Aerial crown-view tile of a tropical tree (Barro Colorado Island, Panama), acquired 20240918:
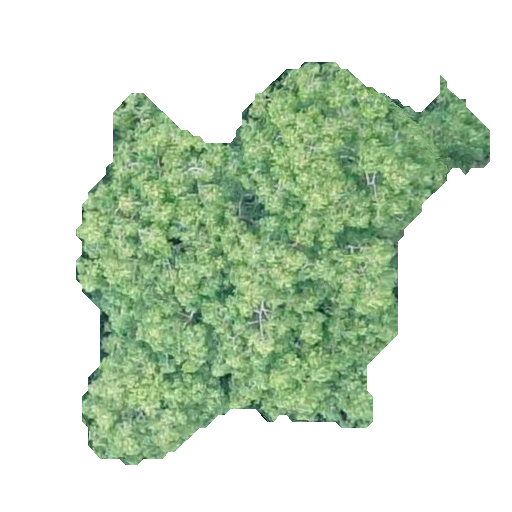
Species: Guatteria lucens
GBIF accepted scientific name: Guatteria lucens
Crown area: 165.386 m²